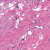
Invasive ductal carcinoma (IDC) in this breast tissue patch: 0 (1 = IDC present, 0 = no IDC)